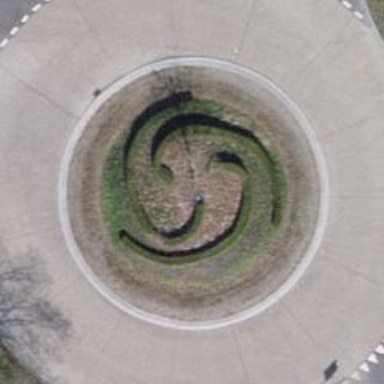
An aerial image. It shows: Secondary road leading to roundabout.